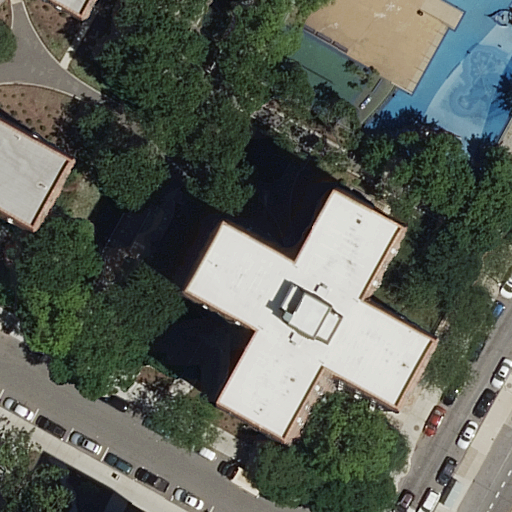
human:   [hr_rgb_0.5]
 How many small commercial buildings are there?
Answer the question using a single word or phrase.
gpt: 0

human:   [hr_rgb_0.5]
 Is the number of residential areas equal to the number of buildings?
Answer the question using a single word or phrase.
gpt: no

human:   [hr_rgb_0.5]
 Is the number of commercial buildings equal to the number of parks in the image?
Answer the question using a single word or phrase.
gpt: no

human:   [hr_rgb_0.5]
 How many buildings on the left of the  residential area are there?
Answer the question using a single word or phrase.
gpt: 0

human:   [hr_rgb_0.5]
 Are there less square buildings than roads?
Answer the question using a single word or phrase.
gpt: yes

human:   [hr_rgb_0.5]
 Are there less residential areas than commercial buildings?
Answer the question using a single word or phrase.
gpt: no

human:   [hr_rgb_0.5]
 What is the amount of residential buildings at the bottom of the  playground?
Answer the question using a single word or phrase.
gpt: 1

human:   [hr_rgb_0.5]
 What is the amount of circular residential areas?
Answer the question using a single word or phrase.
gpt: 0

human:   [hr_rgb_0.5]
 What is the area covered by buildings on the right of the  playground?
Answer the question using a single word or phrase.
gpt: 0m2

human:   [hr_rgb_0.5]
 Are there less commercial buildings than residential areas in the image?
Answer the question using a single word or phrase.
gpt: yes

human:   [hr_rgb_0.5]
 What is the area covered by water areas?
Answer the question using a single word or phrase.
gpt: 0m2

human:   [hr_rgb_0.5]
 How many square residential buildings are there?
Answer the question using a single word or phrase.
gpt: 0

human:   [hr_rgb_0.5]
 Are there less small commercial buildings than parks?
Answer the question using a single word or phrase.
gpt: yes

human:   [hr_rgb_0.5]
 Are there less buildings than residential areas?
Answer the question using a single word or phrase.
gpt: no

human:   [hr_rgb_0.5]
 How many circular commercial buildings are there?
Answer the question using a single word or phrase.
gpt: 0

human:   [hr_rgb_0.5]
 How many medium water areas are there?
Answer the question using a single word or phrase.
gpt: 0

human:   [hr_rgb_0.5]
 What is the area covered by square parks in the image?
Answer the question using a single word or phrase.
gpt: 0m2

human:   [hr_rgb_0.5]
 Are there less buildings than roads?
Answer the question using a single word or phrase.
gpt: yes

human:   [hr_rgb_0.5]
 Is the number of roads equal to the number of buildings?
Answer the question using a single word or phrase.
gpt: no

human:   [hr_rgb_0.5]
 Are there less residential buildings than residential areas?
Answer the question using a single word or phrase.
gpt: no

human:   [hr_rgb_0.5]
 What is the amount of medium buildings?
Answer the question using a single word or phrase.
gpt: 0

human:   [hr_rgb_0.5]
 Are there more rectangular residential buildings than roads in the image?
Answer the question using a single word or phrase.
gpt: no

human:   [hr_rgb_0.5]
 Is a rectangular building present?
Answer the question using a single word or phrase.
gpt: no

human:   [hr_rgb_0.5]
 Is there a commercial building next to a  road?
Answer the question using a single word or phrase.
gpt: no

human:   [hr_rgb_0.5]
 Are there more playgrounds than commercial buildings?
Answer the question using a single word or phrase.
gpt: yes

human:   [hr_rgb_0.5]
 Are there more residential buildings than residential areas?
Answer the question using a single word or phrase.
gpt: yes

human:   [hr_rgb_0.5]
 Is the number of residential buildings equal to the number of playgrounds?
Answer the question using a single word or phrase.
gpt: no

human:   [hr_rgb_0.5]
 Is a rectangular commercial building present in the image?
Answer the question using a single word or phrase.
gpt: no

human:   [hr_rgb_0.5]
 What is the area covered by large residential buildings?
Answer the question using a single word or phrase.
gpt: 2245m2

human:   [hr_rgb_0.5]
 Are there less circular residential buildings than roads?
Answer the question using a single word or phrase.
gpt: yes

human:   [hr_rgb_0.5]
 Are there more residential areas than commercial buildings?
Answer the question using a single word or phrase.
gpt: yes

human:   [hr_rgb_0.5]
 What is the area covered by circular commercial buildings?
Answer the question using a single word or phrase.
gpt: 0m2

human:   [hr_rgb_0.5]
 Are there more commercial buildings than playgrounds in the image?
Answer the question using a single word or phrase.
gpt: no

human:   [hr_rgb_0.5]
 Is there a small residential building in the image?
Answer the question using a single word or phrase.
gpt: no

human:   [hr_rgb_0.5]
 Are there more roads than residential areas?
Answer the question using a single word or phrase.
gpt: yes

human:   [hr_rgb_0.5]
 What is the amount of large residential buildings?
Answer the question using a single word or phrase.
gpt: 2